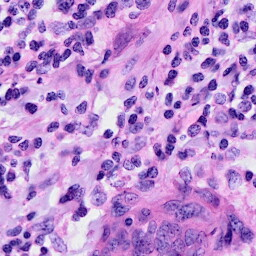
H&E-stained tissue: Cervix